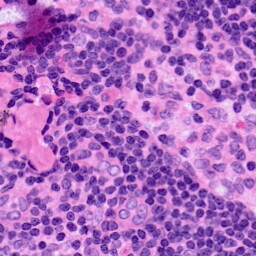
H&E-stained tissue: LymphNode